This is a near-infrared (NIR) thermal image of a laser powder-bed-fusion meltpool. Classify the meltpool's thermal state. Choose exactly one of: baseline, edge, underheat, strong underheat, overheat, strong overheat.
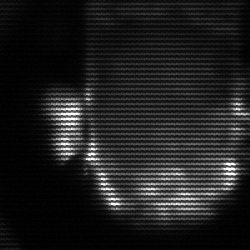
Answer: baseline